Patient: sex F, age 71
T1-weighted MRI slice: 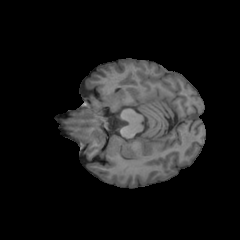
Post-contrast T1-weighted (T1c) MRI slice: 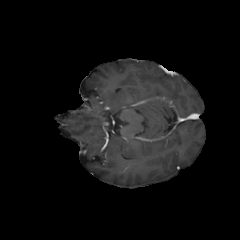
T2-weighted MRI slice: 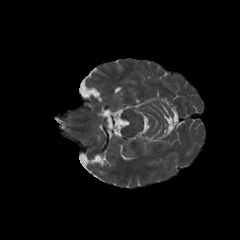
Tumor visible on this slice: no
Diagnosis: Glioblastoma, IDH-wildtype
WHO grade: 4